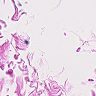
Metastatic tissue present: no